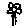
Label: flower